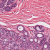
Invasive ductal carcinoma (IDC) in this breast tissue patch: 0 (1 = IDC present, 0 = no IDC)